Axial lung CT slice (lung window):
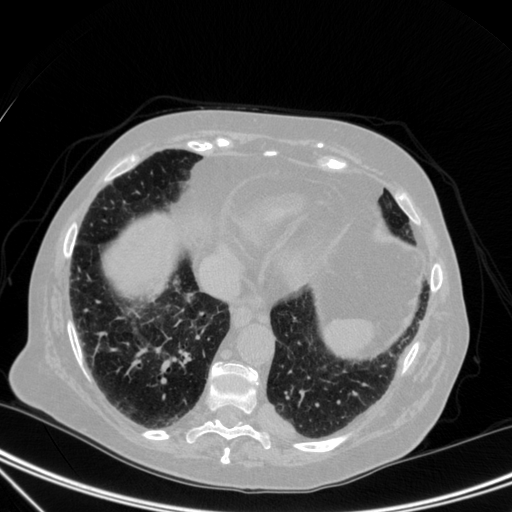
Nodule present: no